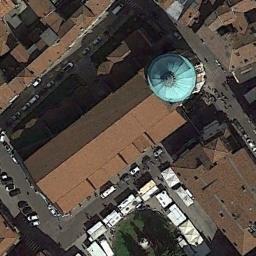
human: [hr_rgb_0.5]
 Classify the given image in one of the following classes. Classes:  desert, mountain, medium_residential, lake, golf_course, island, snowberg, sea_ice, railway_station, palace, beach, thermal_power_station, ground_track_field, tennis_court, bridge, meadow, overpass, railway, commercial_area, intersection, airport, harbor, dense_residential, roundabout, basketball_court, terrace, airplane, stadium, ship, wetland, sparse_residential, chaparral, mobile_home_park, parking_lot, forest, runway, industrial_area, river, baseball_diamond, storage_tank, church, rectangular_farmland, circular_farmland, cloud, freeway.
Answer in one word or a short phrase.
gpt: church